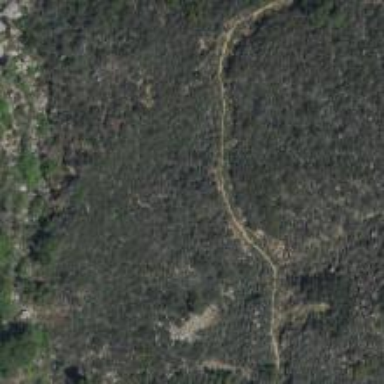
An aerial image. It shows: Path with excellent visibility for trail.